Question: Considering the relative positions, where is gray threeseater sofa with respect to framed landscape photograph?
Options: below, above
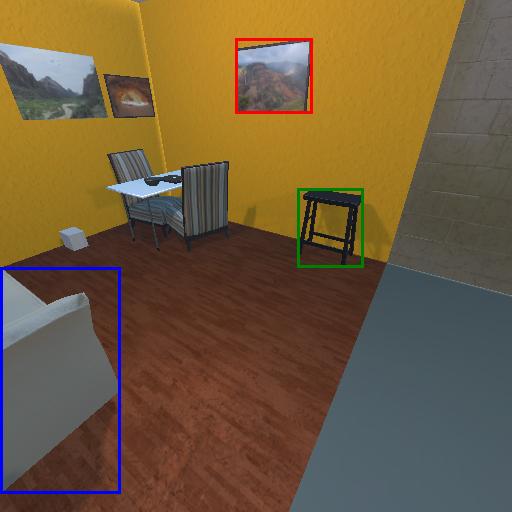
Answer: below